Question: I'm using MINGW on a Windows 7 machine to ssh to an EC2 instance (Ubuntu) on which I would like to use vim as my text editor. If I run 'vim test.txt', enter Insert mode, and type 'this is a test', however, vim interprets each of the spaces in that sequence as an integer:

Does anyone know what could possible cause this? I tried updating vim with 'sudo apt-get install vim' and was told I already had the most up to date vim. Any suggestions others can offer would be greatly appreciated.
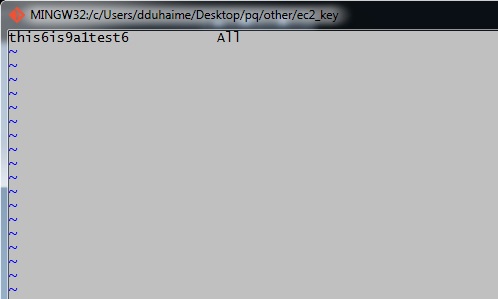
Answer: I ended up purging and then reinstalling vim:
> Purge to remove the package config files: 'sudo apt-get purge vim'Clean out any personalizations: 'rm -Rf ~/.vim ~/.vimrc ~/.viminfo'Reinstall Vim again: 'sudo apt-get install vim'
That solved the problem, but I'm still interested to know what could possibly have created the issue. (Why would the space bar create increasing integer runs on a fresh EC2 instance? Is this some strange key mapping issue?)